Field crop: maize
Growth stage: 2
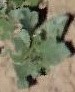
Species: datura